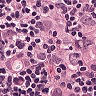
Metastatic tissue present: yes